Question:
I have it when you open the dialog window, there is this blank space below the 5 options... inside of the DumpView Hierarchy in Eclipse, It says it is (2) FrameLayout [34,894][686,1022].
My code is:
'''
AlertDialog.Builder builder = new AlertDialog.Builder(getActivity());
builder.setTitle(R.string.sync_frequency);
ListView listView = new ListView(getActivity());
String[] syncOptions = mSyncOptions;
ArrayAdapter<String> modeAdapter = new ArrayAdapter<String>(getActivity(), android.R.layout.select_dialog_singlechoice, android.R.id.text1, syncOptions);
builder.setSingleChoiceItems(modeAdapter, 0, new DialogInterface.OnClickListener() {
@Override
public void onClick(DialogInterface dialog, int which) {
dialog.dismiss();
int selectedPosition = ((AlertDialog)dialog).getListView().getCheckedItemPosition();
Log.d(TAG, "Position is " + selectedPosition);
}
});
builder.setView(listView);
builder.setNegativeButton(R.string.sync_cancel,null);
final Dialog dialog = builder.create();
dialog.getWindow().setLayout(LayoutParams.WRAP_CONTENT, LayoutParams.WRAP_CONTENT);
dialog.show();
'''
im trying to get rid of the blank space there... Im not sure how to get rid of it...
I even tried 'dialog.getWindow().setLayout(LayoutParams.WRAP_CONTENT, LayoutParams.WRAP_CONTENT);'
But it doesn't cut off the space. I guess cause it sees it as a framlayout and not blank space. Thanks!
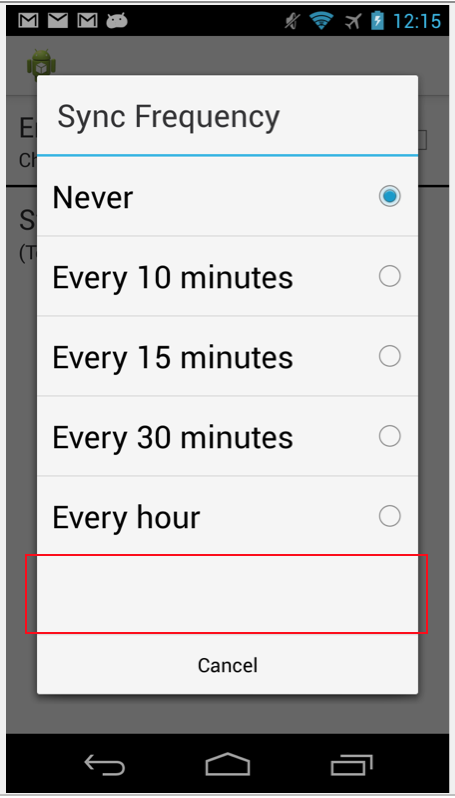
Answer: Have you tried setting layout params to listView (before inflating to dialog)?
'''
ListView listView = new ListView(getActivity());
listView.setLayout(LayoutParams.WRAP_CONTENT, LayoutParams.WRAP_CONTENT);
.
.
.
builder.setView(listView);
'''
Another option is to not use setView on dialog but rather setAdapter() as in below example:
'''
AlertDialog.Builder builder = new AlertDialog.Builder(getActivity());
builder.setTitle(R.string.sync_frequency);
ListView listView = new ListView(getActivity());
String[] syncOptions = mSyncOptions;
ArrayAdapter<String> modeAdapter = new ArrayAdapter<String>(getActivity(), android.R.layout.select_dialog_singlechoice, android.R.id.text1, syncOptions);
builder.setAdapter(modeAdapter, new DialogInterface.OnClickListener() {
@Override
public void onClick(DialogInterface dialog, int which) {
dialog.dismiss();
}
});
builder.setNegativeButton(R.string.sync_cancel,null);
final Dialog dialog = builder.create();
dialog.show();
'''